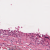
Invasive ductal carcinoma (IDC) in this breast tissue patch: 0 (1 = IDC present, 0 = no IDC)